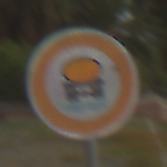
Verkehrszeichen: VerbotFahrzeugeWassergefaehrdenderLadung
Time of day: MorningAfternoon
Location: Outdoor (Suburban)
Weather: PartlyCloudy
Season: NotSpecified
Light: Natural